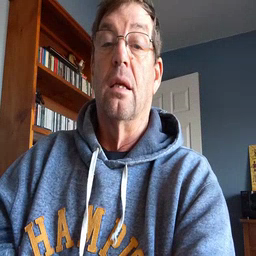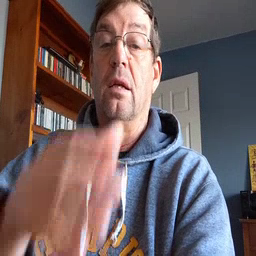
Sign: drink